Field crop: maize
Growth stage: 2
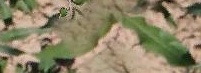
Species: maize